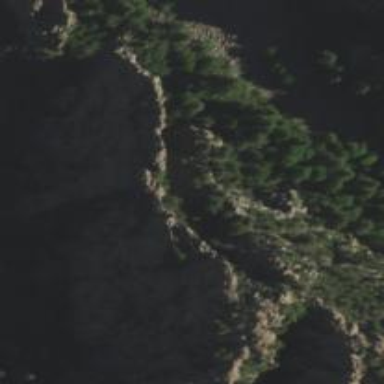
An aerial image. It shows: Natural cliff.